Aerial crown-view tile of a tropical tree (Barro Colorado Island, Panama), acquired 20250616:
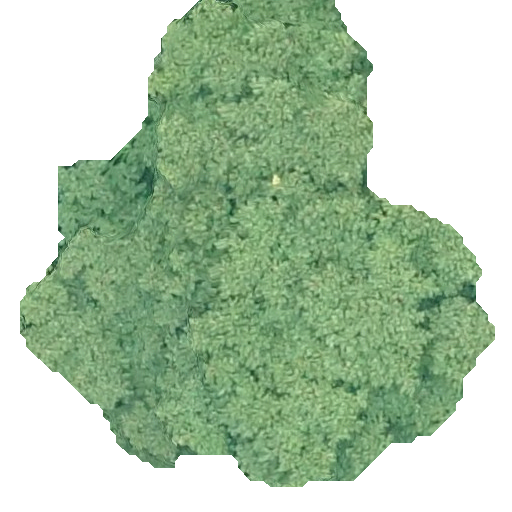
Species: Tachigali panamensis
GBIF accepted scientific name: Tachigali panamensis
Crown area: 223.525 m²